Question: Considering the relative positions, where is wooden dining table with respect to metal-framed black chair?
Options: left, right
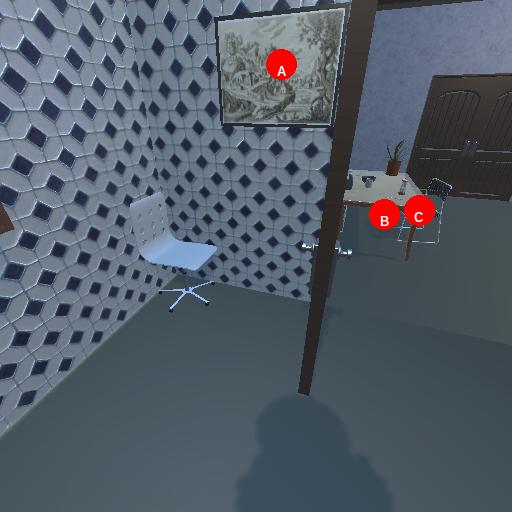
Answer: left